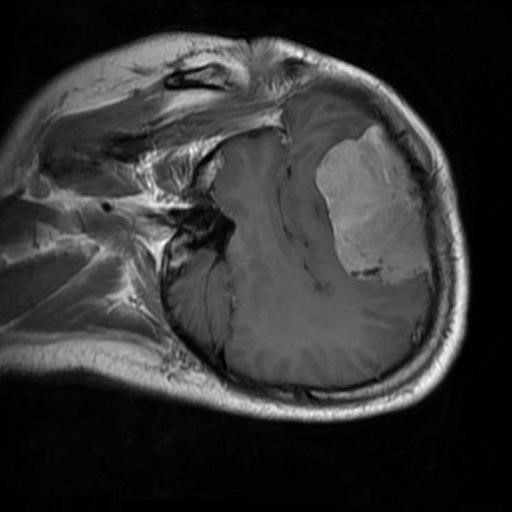
Label: brain_menin